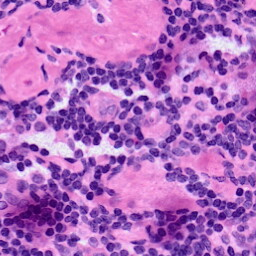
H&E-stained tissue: LymphNode